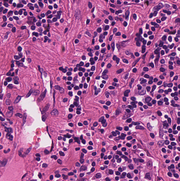
Tumor epithelial tissue: no
Tumor-associated stroma tissue: yes
Normal tissue: no